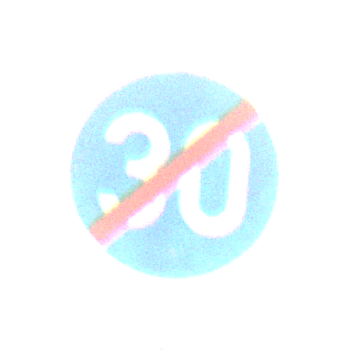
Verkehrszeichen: EndeMindestgeschwindigkeit
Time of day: MorningAfternoon
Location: Outdoor (Nature)
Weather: PartlyCloudy
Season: Winter
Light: Natural